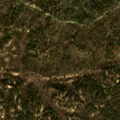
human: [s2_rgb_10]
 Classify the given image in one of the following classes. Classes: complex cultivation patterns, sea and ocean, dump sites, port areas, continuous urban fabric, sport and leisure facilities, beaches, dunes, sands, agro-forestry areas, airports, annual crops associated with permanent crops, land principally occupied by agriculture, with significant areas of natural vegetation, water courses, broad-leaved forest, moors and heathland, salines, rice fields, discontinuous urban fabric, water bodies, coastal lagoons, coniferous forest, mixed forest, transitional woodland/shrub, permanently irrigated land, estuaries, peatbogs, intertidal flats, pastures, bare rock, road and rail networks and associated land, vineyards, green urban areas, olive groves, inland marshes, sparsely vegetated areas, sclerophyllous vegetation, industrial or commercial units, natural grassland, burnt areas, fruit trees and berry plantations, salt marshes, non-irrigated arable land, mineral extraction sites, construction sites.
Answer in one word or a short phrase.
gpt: broad-leaved forest